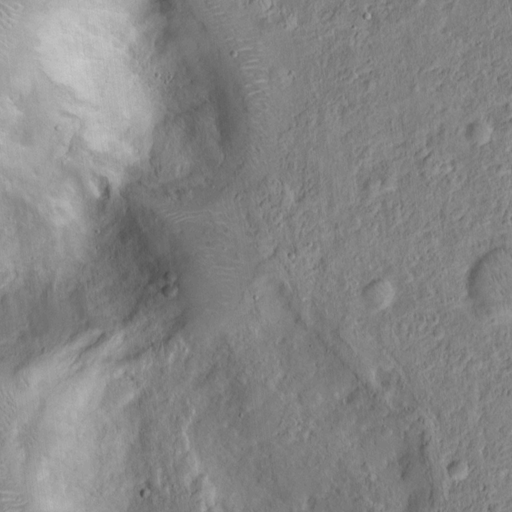
Classes present: Background, Cone